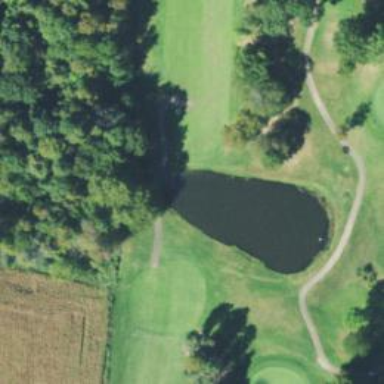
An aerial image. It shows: Path used for both walking and golf.